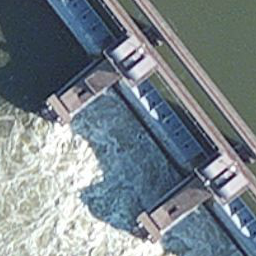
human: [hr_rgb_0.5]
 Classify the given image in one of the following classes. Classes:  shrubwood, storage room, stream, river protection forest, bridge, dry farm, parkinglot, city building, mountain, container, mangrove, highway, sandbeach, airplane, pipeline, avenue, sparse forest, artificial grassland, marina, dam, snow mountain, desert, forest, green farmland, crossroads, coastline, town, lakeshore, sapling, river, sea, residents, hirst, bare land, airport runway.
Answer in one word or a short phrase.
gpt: dam